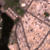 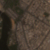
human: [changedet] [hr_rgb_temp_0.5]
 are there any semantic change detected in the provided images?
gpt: Everything remains the same.